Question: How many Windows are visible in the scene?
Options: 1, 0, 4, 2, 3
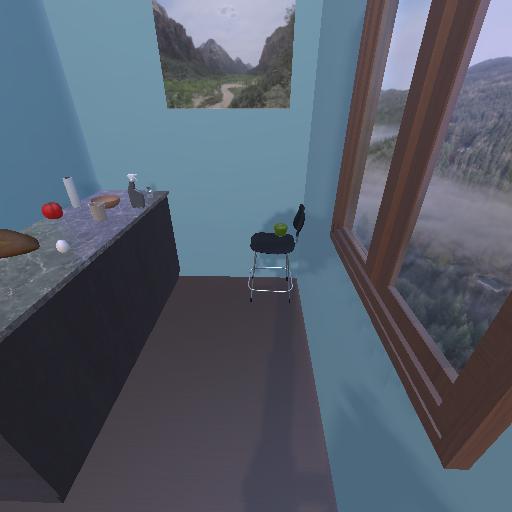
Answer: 1